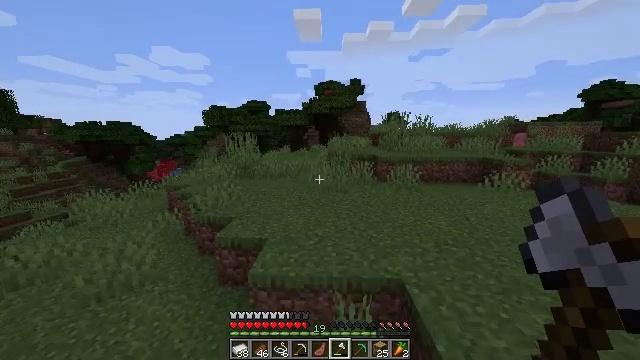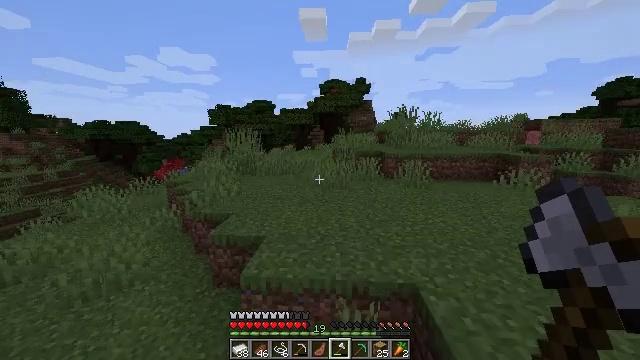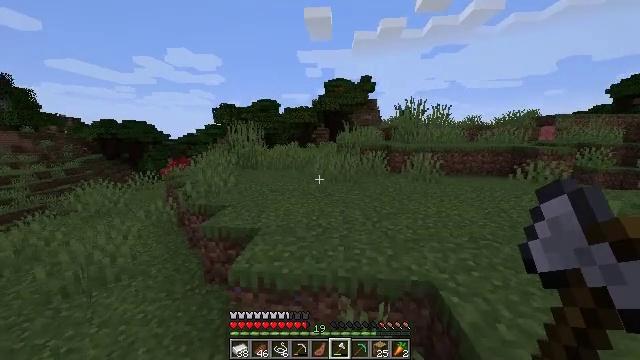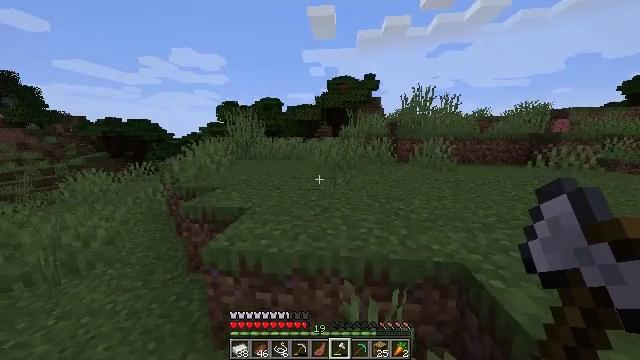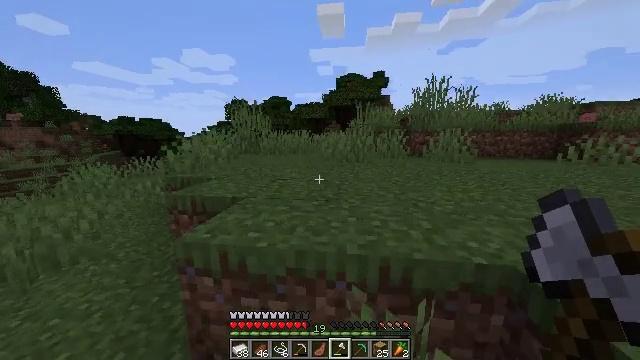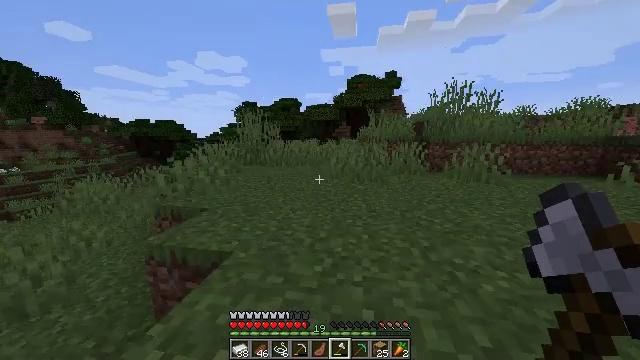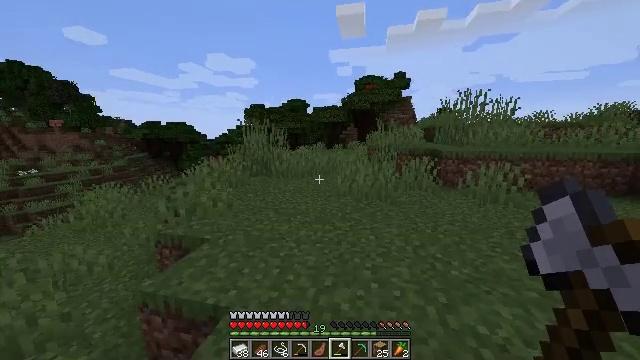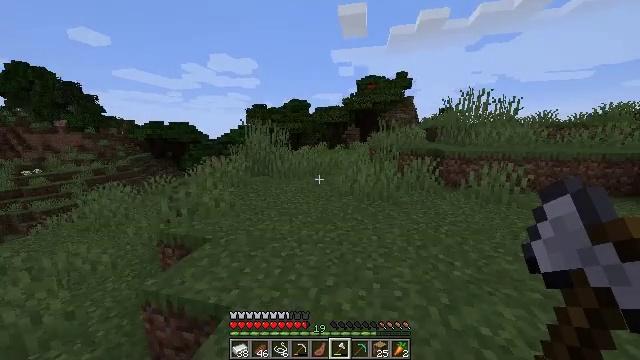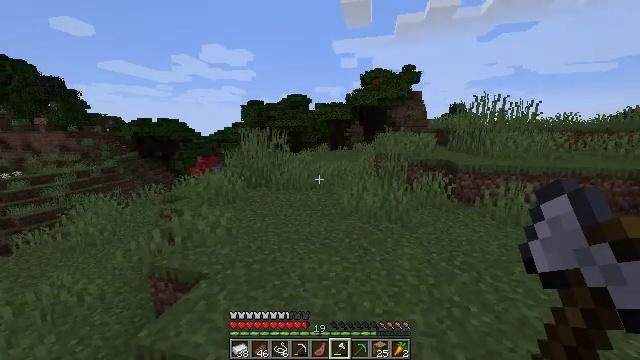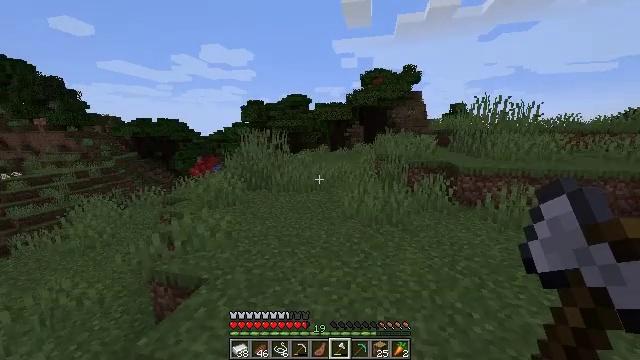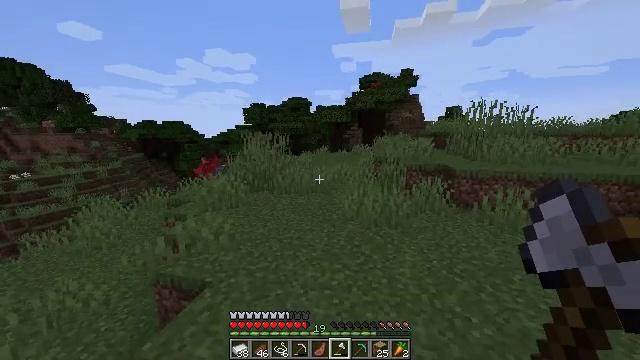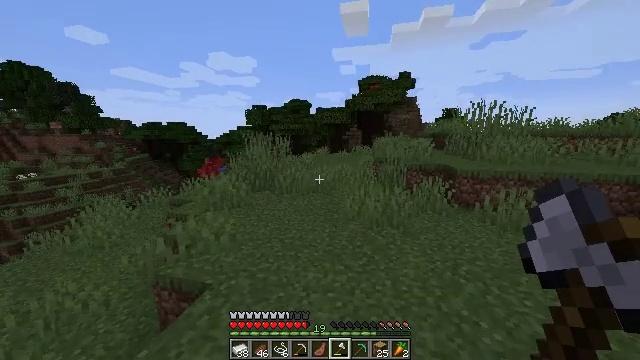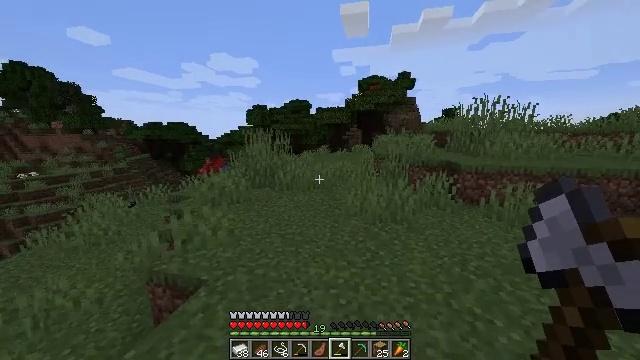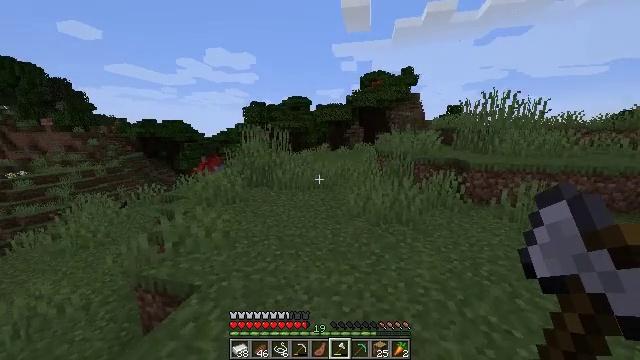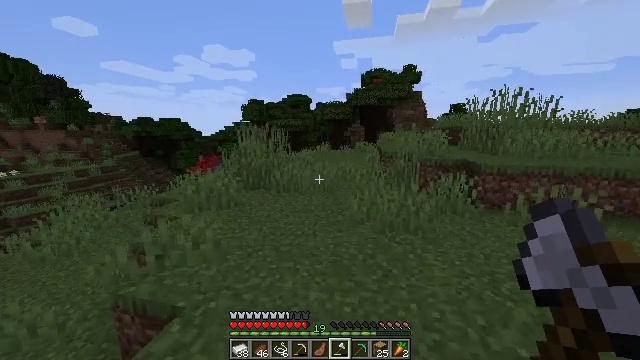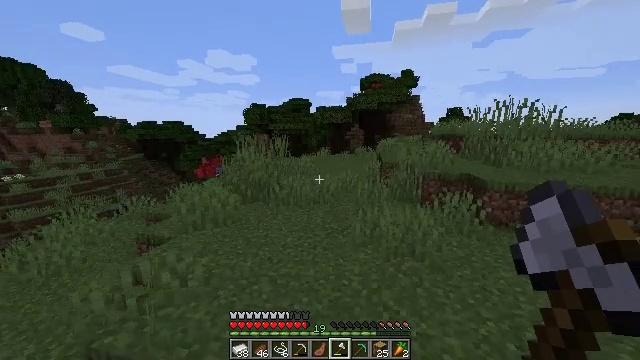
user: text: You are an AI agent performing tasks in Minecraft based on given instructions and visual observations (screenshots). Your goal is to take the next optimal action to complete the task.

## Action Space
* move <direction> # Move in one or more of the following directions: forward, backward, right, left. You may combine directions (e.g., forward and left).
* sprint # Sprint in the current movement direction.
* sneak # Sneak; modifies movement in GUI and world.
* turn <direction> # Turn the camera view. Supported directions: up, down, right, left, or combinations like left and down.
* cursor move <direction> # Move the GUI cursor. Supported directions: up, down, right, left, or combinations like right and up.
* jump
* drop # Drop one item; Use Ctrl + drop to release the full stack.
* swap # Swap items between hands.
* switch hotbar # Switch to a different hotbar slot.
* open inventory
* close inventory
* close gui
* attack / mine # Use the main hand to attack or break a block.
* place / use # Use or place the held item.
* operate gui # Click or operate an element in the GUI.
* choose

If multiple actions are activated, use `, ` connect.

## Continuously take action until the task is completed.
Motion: motion action
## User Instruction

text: Kill mobs.
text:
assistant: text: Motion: move forward, sprint, turn left, jump
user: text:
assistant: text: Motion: move forward, turn left, jump
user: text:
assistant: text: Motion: move forward, jump
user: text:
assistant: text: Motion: move forward, turn left, jump
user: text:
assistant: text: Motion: move forward, turn left, jump
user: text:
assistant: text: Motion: move forward, turn left, jump
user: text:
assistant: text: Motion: move forward, sprint, jump
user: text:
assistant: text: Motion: move forward, sprint, jump
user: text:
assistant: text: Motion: move forward, sprint, jump
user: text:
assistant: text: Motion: move forward, sprint, jump
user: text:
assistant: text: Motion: move forward, jump
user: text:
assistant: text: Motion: move forward, jump
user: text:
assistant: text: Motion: move forward, jump
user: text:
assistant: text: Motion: move forward, jump
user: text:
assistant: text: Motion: move forward, jump
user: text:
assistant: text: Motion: move forward, sprint, jump
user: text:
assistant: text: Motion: move forward, sprint, jump
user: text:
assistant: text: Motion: move forward, sprint, jump
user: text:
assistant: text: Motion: move forward, sprint, jump
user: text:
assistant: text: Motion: move forward, sprint, jump
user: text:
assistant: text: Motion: move forward, jump
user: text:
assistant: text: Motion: move forward, turn left, jump
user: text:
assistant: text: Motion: move forward, jump
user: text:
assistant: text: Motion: move forward, jump
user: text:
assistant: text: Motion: move forward, jump
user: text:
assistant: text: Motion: move forward, sprint, jump
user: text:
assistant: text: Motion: move forward, sprint, turn left, jump
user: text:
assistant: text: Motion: move forward, sprint, turn left, jump
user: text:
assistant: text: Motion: move forward, sprint, turn left, jump
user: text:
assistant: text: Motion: move forward, turn left, jump